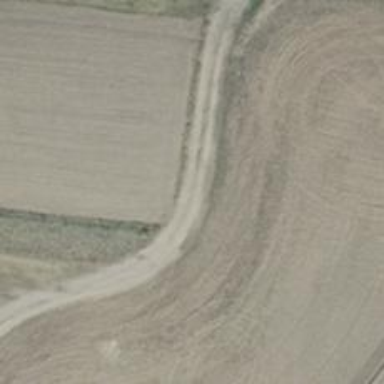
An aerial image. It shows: Gravel track with Grade 3 quality.